Interaction volume radius: 10 \u00c5
Interaction volume height: 45 \u00c5
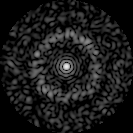
Disorder parameter: 0.8239